Question: I'm developing a simple mail sender as application.
The project structure is shown as follows:

To properly setup email contents, I need to read the '*.vm' files placed inside the resource folder, that I supposed to have as path 'classpath:/templates/mail/*.vm' (as with )... But my supposition is wrong!
1. Which is the right path to use?
2. Should I have to use the META-INF folder? Is this solution more java-ee-compliant? In that case, where have I to put the META-INF folder inside my project structure?
---
I packaged the project as '.war', then I putted the files in:
'''
/src/main/webapp/WEB-INF/classes/templates/mail/
'''
Then:
'''
org.apache.velocity.Template t = myVelocityEngine.getTemplate("classpath:/templates/mail/account_to_confirm.vm",
"UTF-8");
'''
Nonetheless, the app returns an error at runtime:
'''
Unable to find resource 'classpath:/templates/mail/account_to_confirm.vm'
'''
What am I doing wrong?
---
Supposing that I'd like to deploy this app as 'jar' (removing the servlet class, of course): in that case, should I have to edit the folder layout in order to still use the same path into the source code?
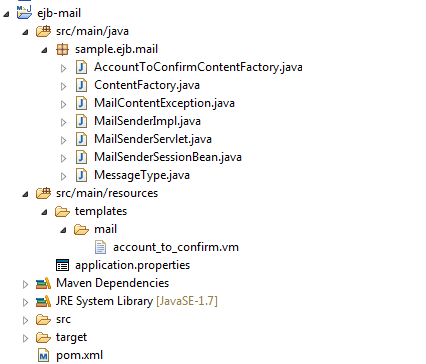
Answer: I think the problem is due to the prefix 'classpath:': where did you find that you have to use it?
You might find useful understanding how to initialize 'VelocityEngine' reading <URL>.